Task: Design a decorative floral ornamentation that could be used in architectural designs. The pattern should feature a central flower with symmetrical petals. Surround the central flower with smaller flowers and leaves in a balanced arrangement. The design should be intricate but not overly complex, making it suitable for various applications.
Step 1657:
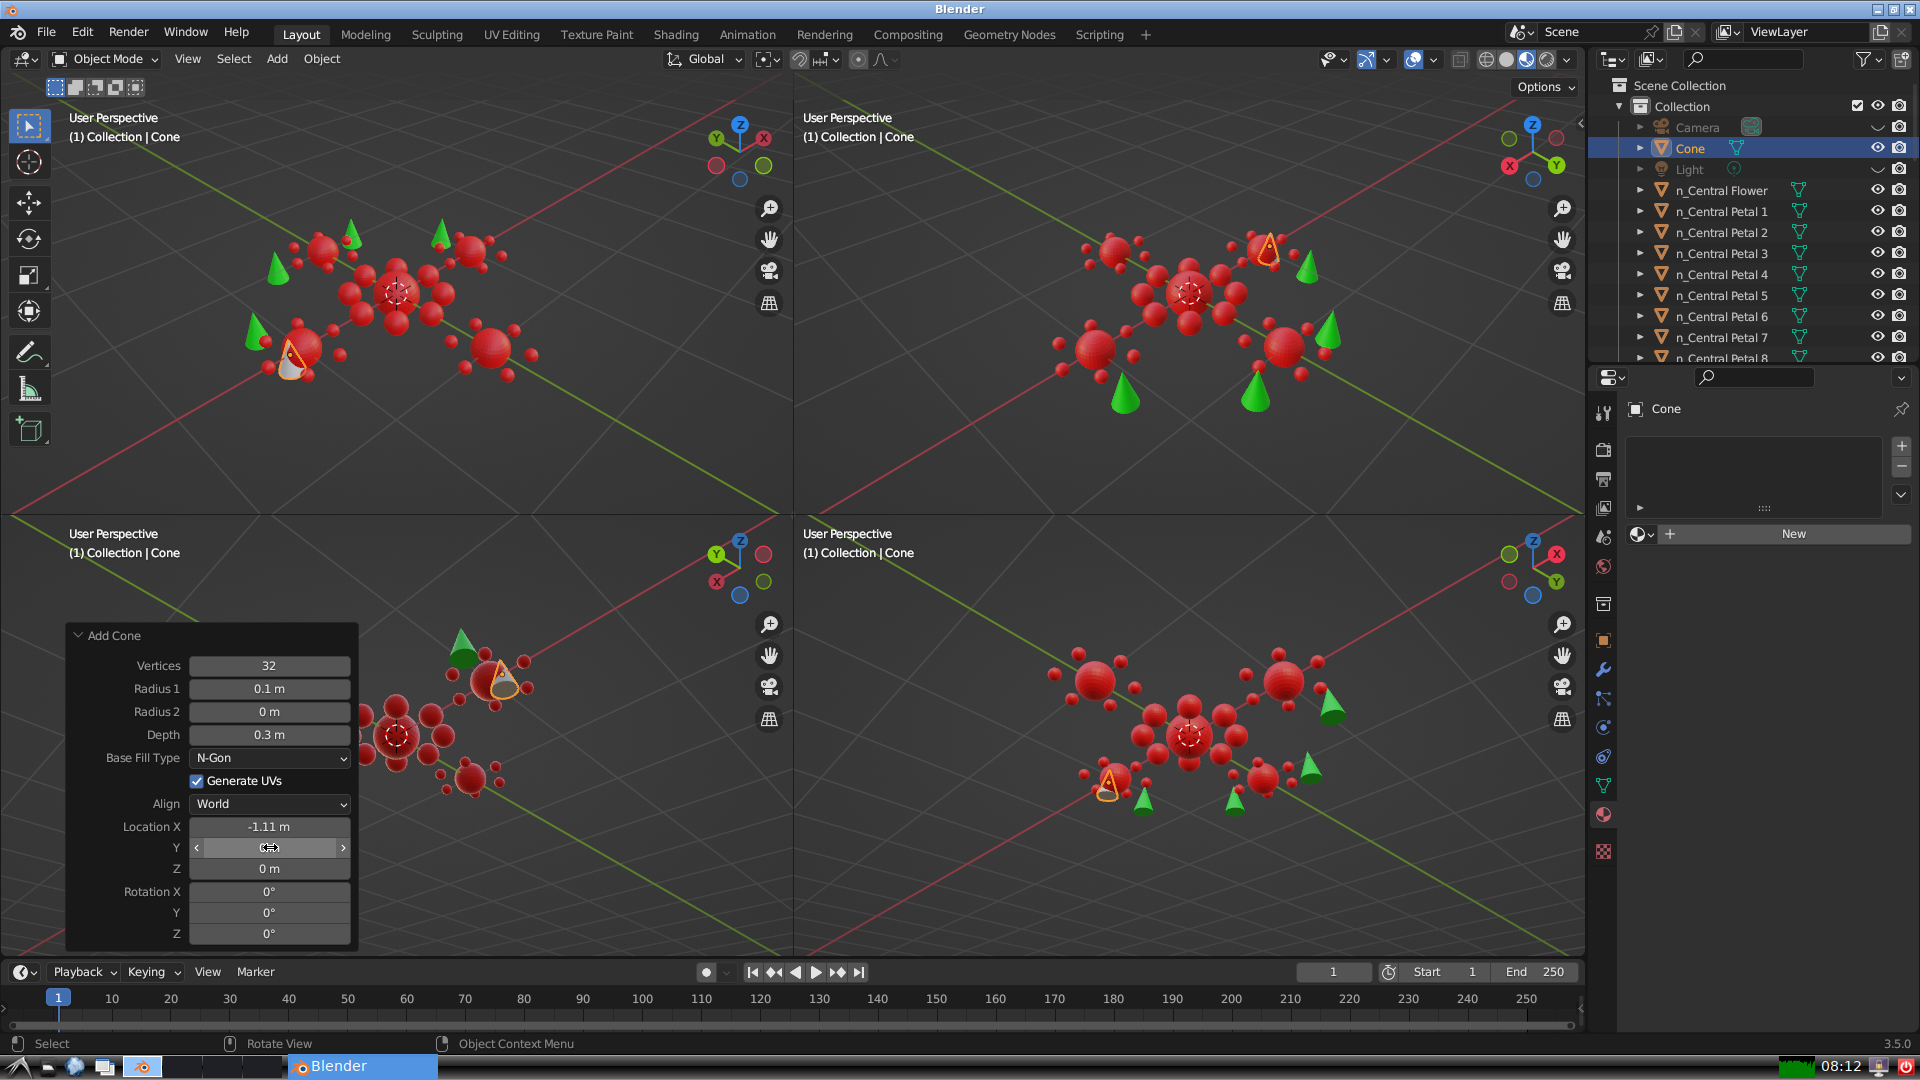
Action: click: no